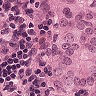
Metastatic tissue present: yes